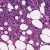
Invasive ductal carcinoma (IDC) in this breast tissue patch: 1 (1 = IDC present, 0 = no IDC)